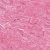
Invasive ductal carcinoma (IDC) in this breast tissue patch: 0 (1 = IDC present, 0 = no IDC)